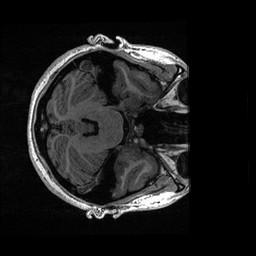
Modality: T1w
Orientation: axial
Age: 20
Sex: female
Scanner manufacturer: ge
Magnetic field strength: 3 T
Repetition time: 0.006952 s
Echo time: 0.00292 s